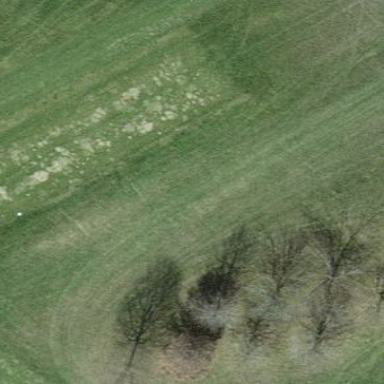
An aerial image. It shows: Grassy area with golf cart path.